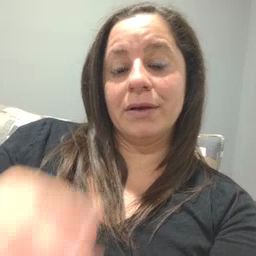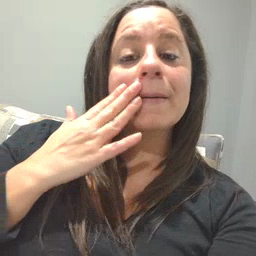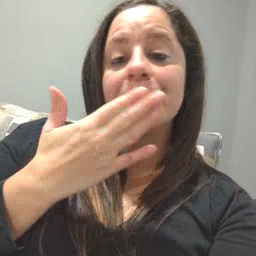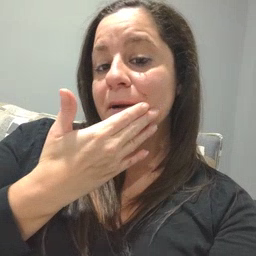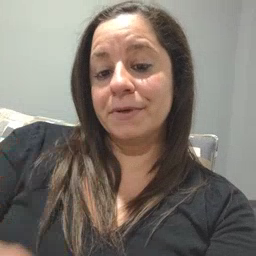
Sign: napkin